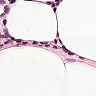
Metastatic tissue present: no